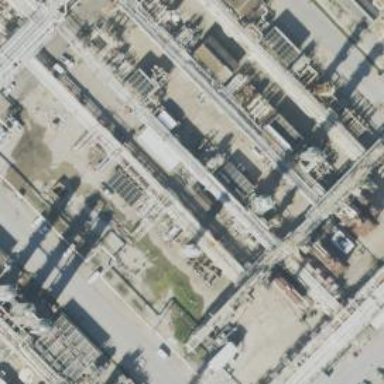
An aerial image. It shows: Industrial building.